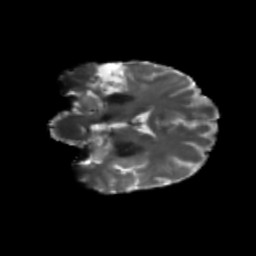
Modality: T2w
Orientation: coronal
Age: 46
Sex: female
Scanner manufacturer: siemens
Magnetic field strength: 3 T
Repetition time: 5.25 s
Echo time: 0.08 s